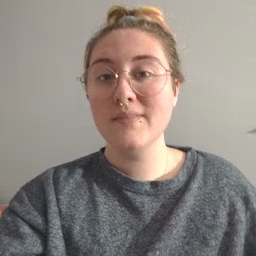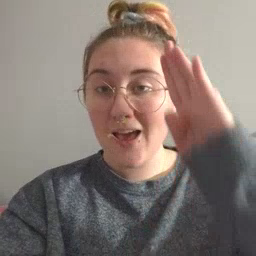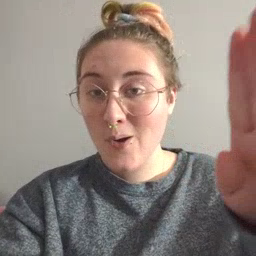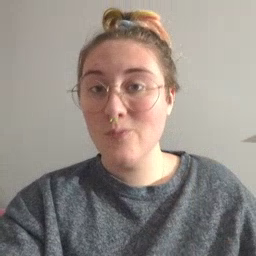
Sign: hello